Question: when I tried to download jquery from jquery.com by clicking on the download link, the file opened in the browser (see image below) but didn't download.
I'm a very newbie at all this, so I'm not 100% sure this is not what's supposed to happen, but I think there's a problem. Can anyone explain?

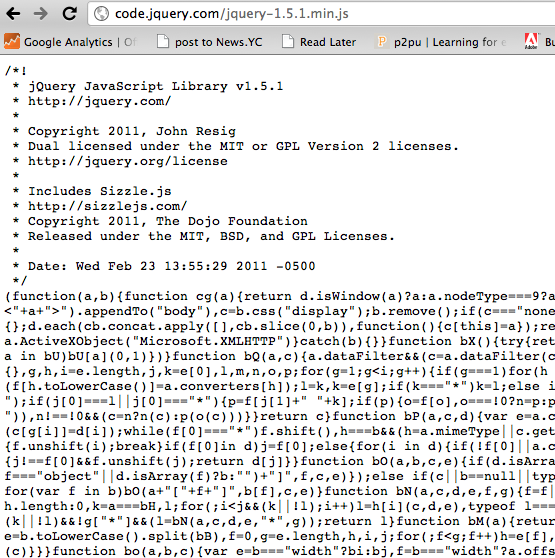
Answer: - - -
'<script src="http://code.jquery.com/jquery-1.5.1.min.js" type="text/javascript"></script>'